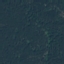
Label: Forest